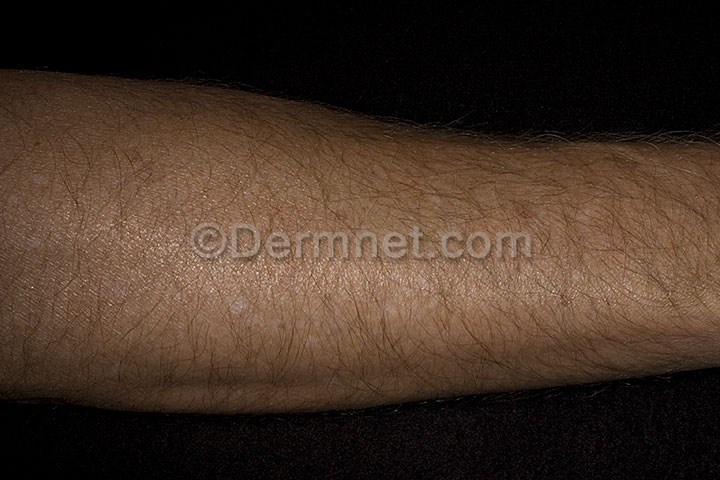
Disease: Light Diseases and Disorders of Pigmentation